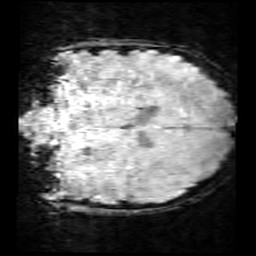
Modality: SWI
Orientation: coronal
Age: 12
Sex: male
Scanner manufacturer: siemens
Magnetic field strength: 3 T
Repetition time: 0.027 s
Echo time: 0.02 s